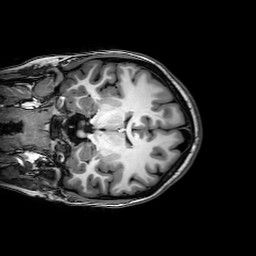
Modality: T1w
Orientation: coronal
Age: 22
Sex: female
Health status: healthy
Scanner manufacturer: philips
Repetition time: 0.008243 s
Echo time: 0.0038 s